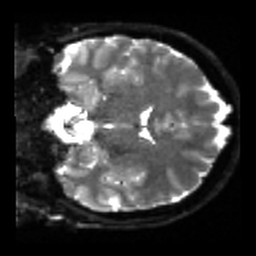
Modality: sbref
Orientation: coronal
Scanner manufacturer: siemens
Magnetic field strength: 3 T
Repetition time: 4 s
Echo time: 0.0594 s